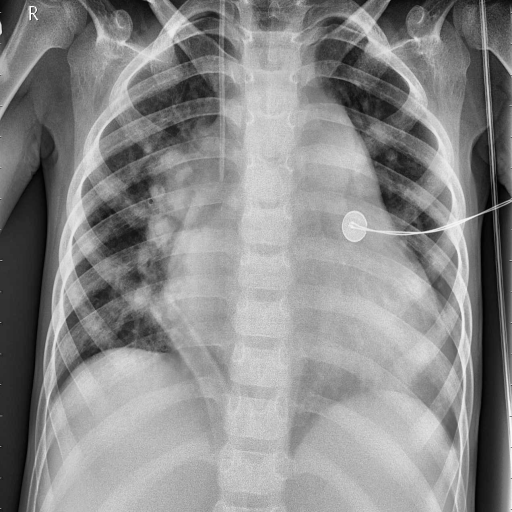
Finding: PNEUMONIA